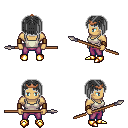
a pixel art fantasy rpg character, male body template, human, tanned skin, white pirate shirt, magenta pants, gray pageboy hairstyle, bronze tiara, leather bracers, gold boots, spear, four views (front, back, left, right), 2x2 character sprite sheet, small pixel art, hard edges, no anti-aliasing